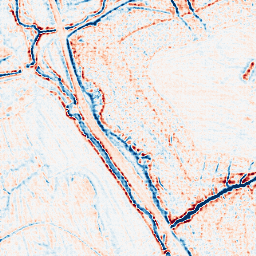
Category: edge_preserving
Decomposition family: bilateral
Decomposition parameters: d: 9
sigma_color: 150
sigma_space: 50
Upsampling method: sinc_hamming
Upsampling parameters: scale: 4
kernel_size: 4
Upsampling scale: 4